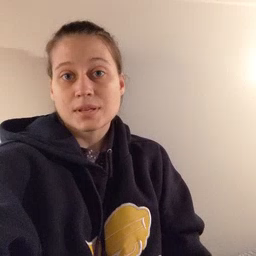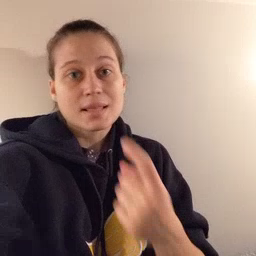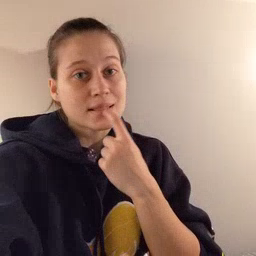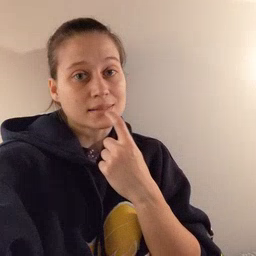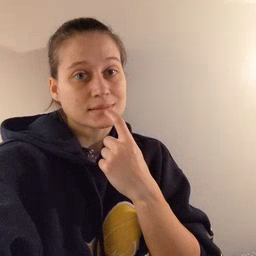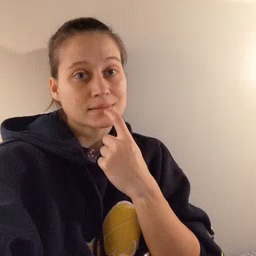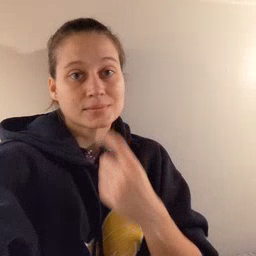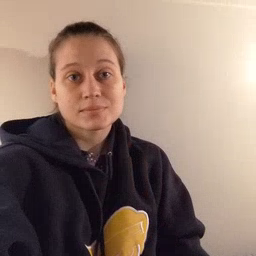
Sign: glasswindow